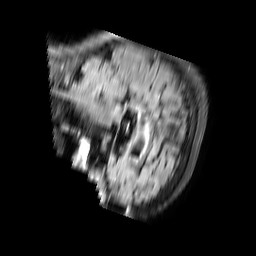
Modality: FLAIR
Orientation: sagittal
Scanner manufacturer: philips
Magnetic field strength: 3 T
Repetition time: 11 s
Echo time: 0.12 s